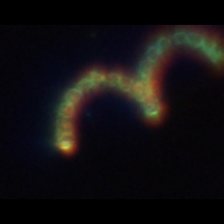
Taxon: Chaetoceros
Group: Diatoms